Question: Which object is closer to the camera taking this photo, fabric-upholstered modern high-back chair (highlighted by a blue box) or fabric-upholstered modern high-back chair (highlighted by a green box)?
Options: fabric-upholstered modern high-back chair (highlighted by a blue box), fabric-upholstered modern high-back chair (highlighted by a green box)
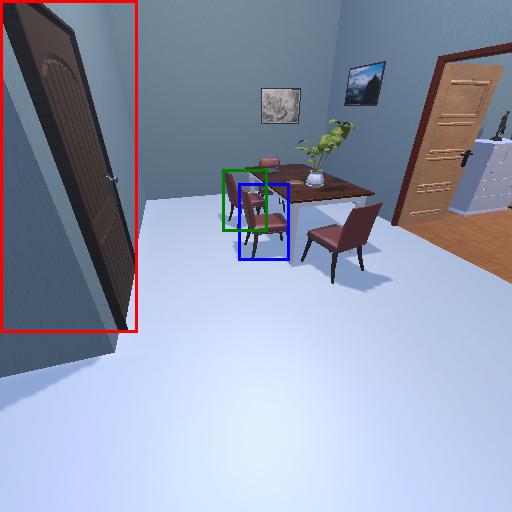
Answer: fabric-upholstered modern high-back chair (highlighted by a blue box)